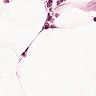
Metastatic tissue present: yes